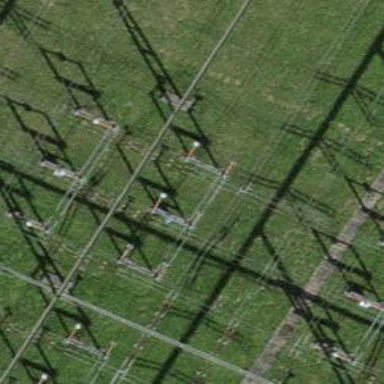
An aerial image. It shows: Power line with 3 cables. The line type is busbar.